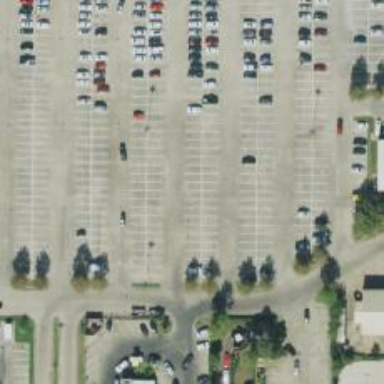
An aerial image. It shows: Parking space is available.